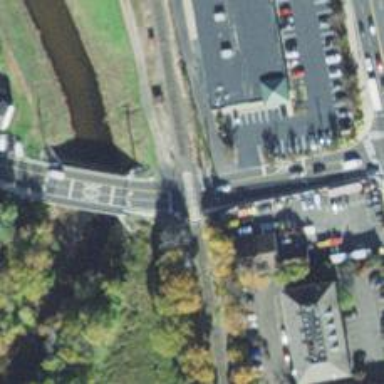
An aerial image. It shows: Level crossing with lights and barriers.